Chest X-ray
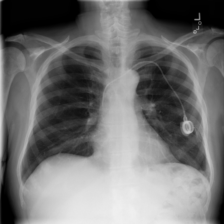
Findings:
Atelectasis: negative
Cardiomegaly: negative
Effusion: negative
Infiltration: negative
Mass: negative
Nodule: negative
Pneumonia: negative
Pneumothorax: negative
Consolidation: negative
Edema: negative
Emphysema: negative
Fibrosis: negative
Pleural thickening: negative
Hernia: negative